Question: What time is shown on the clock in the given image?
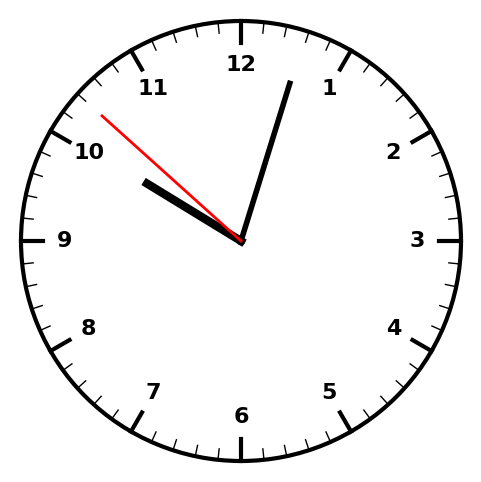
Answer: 10:02:52